Question: I am trying to create a heatmap for only some specific columns of a dataset but currently every numerical column is being included
'''
corr = flags.corr()
sb.heatmap(corr[['Bars', 'Stripes', 'Colours', 'Red', 'Green', 'Blue', 'Gold', 'White', 'Orange']])
'''
This results in the following image.

How do I fix it to not include 'Landmass', 'Area', 'Language' etc (everything other than 'Bars' - 'Orange')?
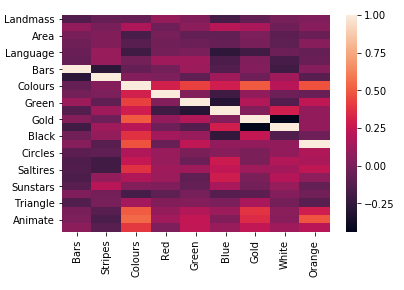
Answer: Assuming that 'flags' is a pandas Dataframe:
If you have a look at your heatmap, you'll see that you have the right amount of columns, but the wrong amount of rows. Subsetting 'corr' properly should do the trick:
'''
corr = flags.corr()
vars = ['Bars', 'Stripes', 'Colours', 'Red', 'Green', 'Blue', 'Gold', 'White', 'Orange']
sb.heatmap(corr.loc[vars,vars])
'''